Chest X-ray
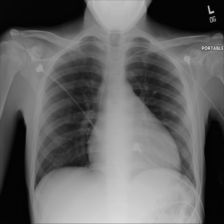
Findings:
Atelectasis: negative
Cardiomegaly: positive
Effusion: negative
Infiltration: negative
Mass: negative
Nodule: negative
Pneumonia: negative
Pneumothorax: negative
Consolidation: negative
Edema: negative
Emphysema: negative
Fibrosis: negative
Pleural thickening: negative
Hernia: negative